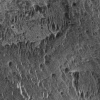
Atmospheric dust classification: not_dusty